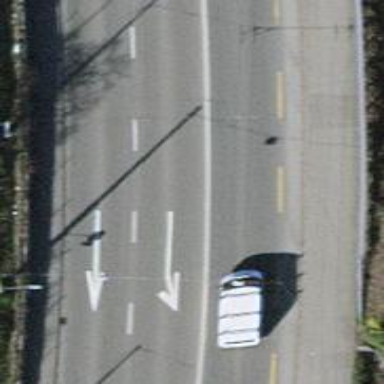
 all paved with asphalt. Trolley wires are present along the road."